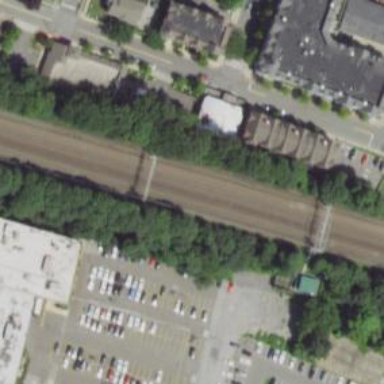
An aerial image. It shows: Electrified rail railway.